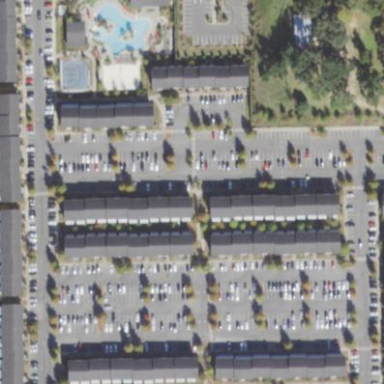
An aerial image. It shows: Residential area with apartments.